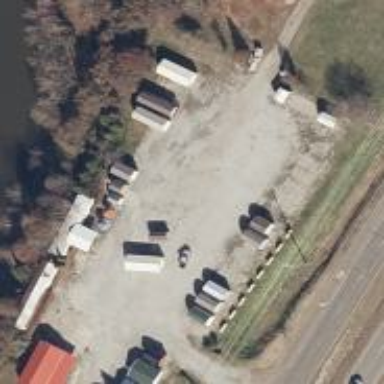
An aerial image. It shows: Shop that sells cars.